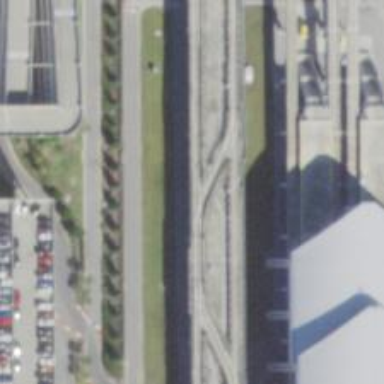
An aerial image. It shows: Monorail bridge with electrified rail.